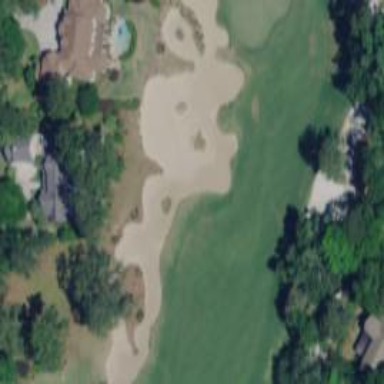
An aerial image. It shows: Golf bunker filled with natural sand.